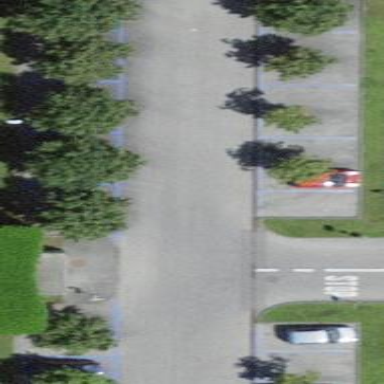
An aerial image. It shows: Parking area with surface.